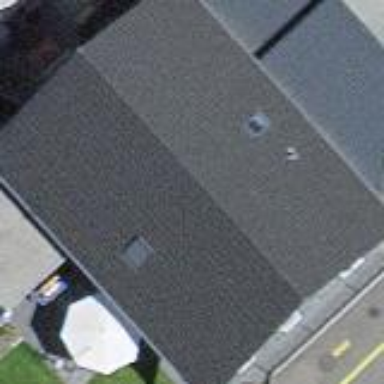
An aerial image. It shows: Terrace building with gabled roof.